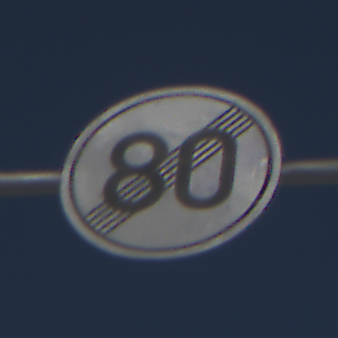
Verkehrszeichen: EndeGeschwindigkeit80
Umgebung: Outdoor, Nature
Tageszeit: MorningAfternoon
Wetter: PartlyCloudy
Licht: Natural
Jahreszeit: Winter
Kontrast: HighContrast